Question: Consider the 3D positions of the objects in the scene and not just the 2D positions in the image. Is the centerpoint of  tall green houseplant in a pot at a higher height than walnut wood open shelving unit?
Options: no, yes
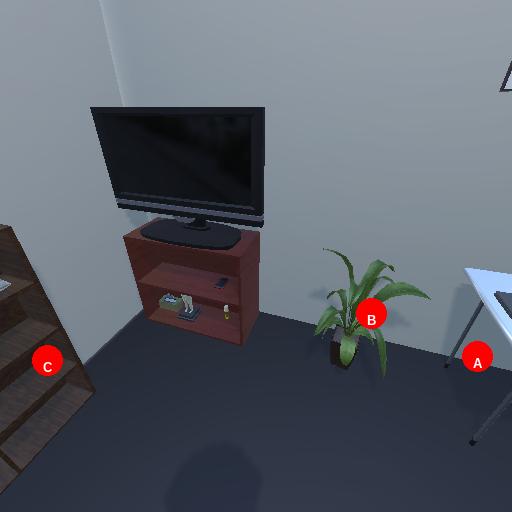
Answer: no